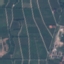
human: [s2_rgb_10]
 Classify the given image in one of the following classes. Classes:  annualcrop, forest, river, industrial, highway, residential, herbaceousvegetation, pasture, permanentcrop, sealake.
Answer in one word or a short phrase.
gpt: PermanentCrop